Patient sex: F
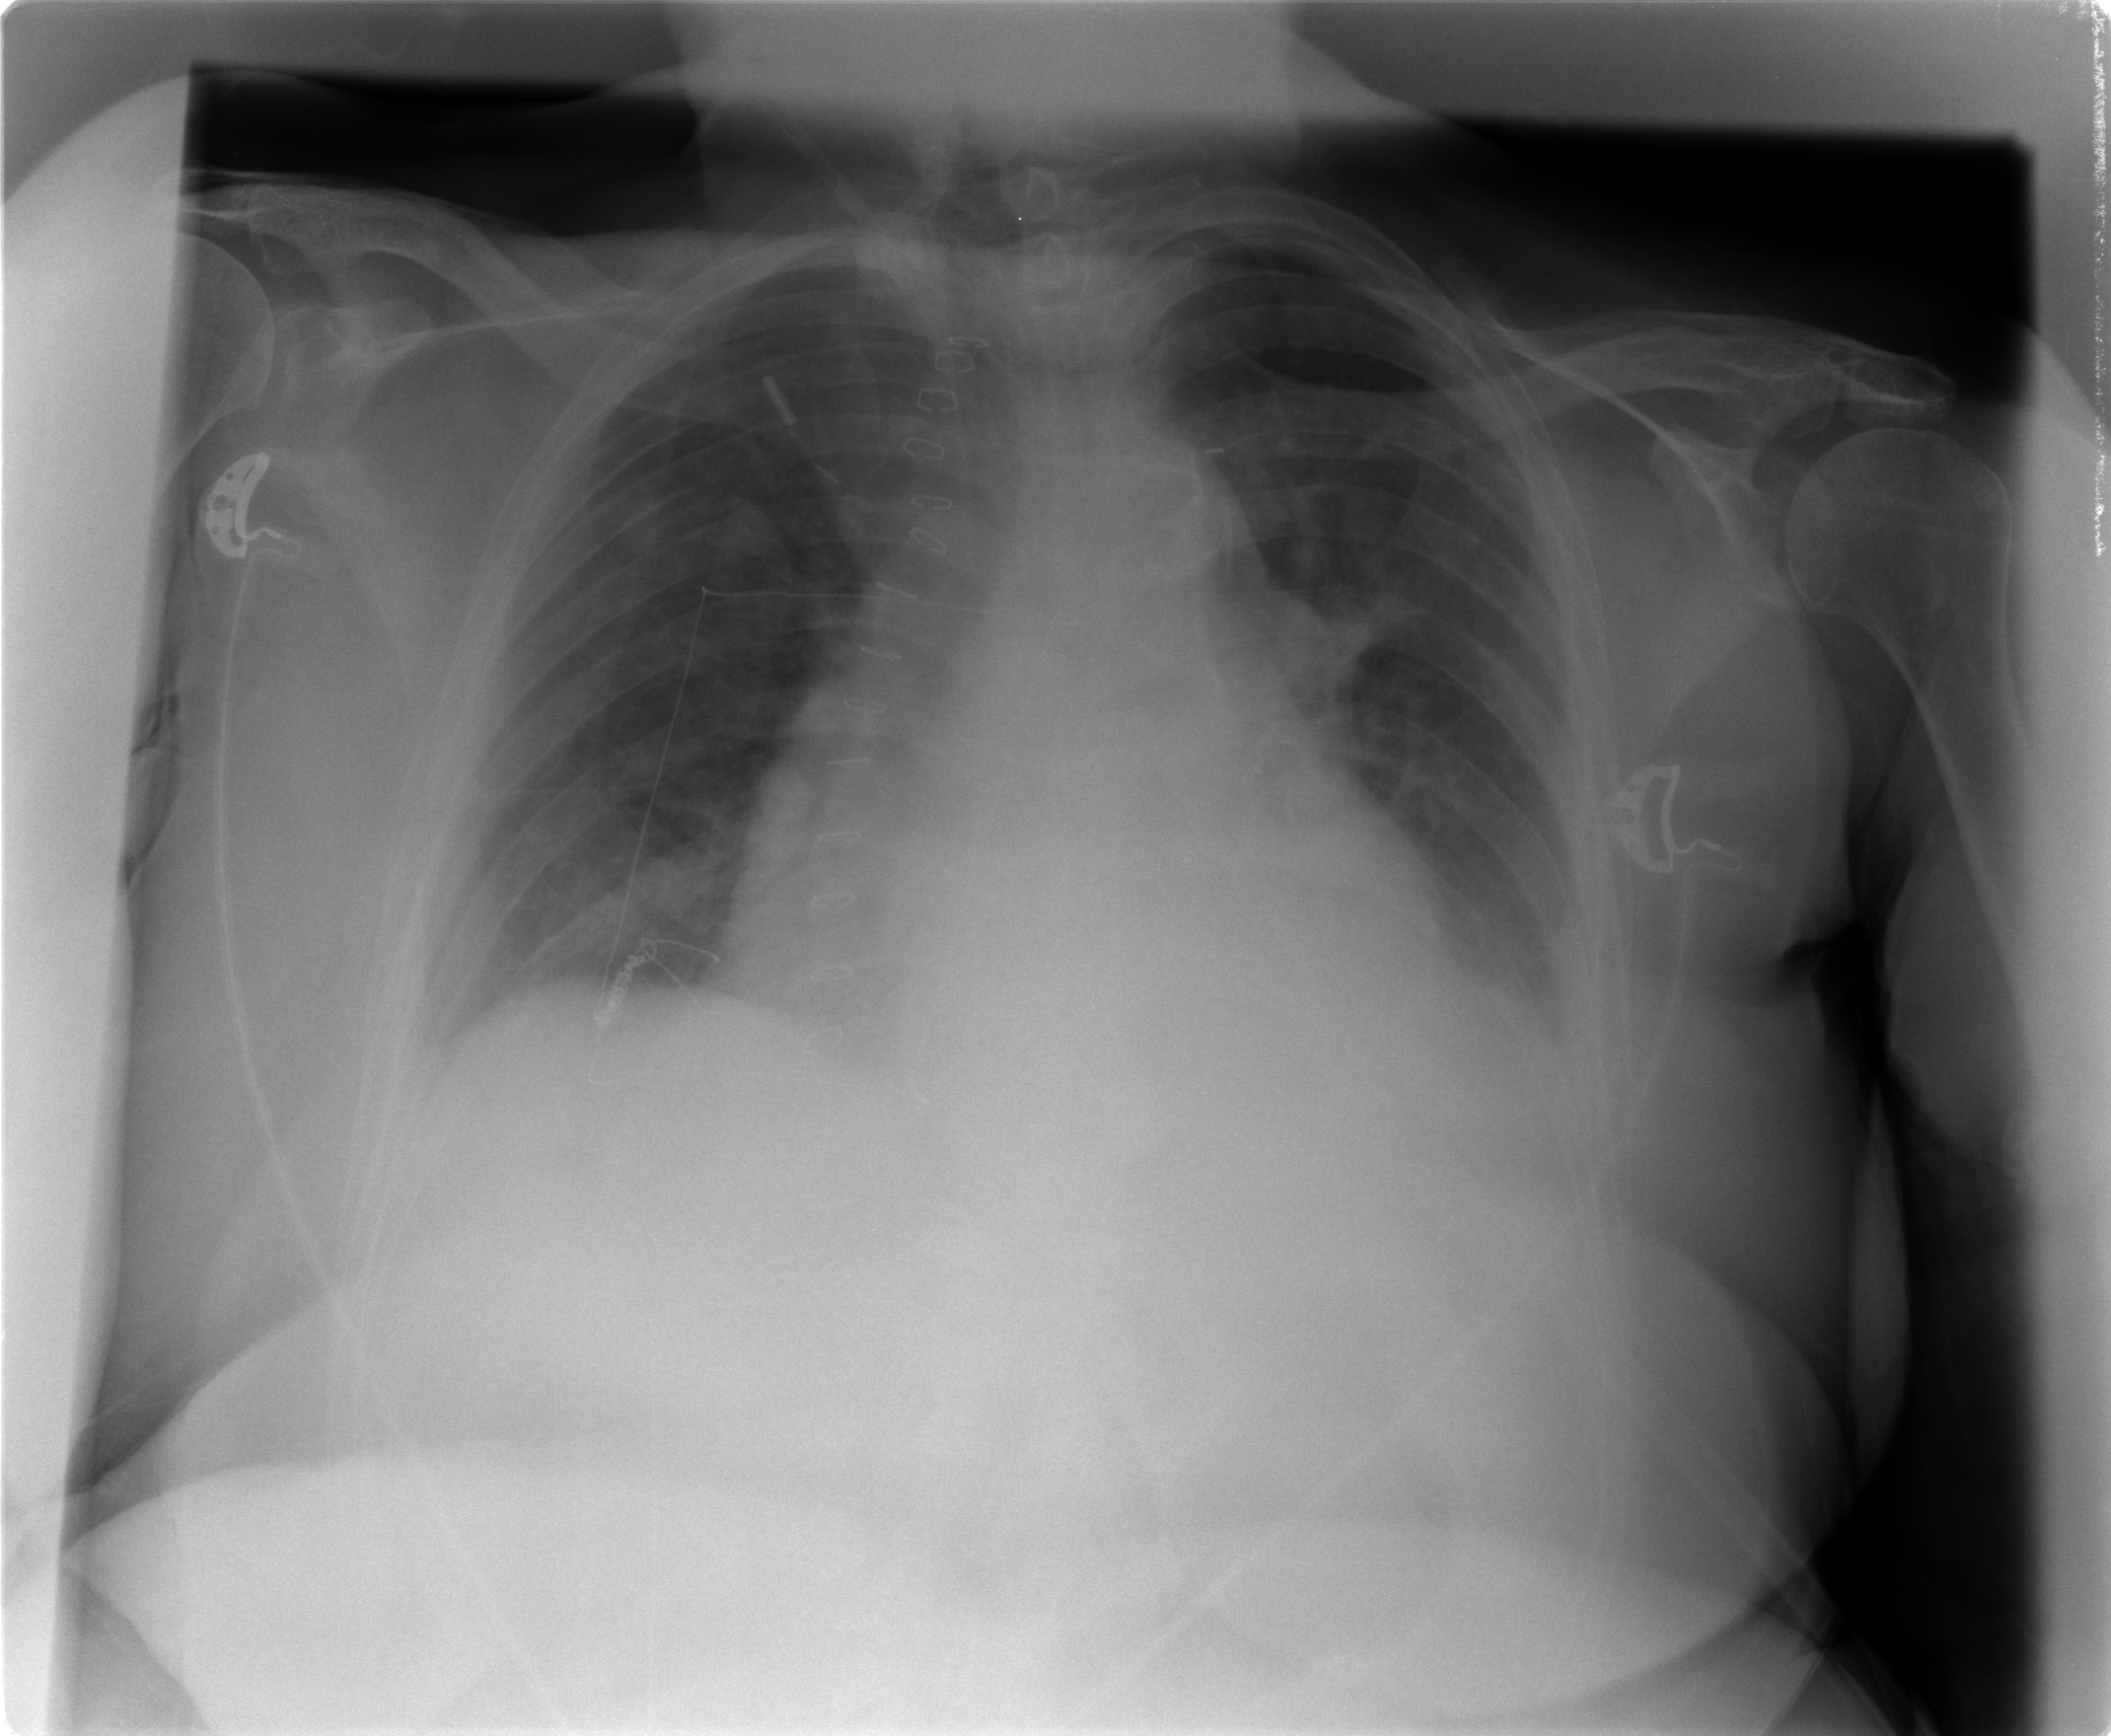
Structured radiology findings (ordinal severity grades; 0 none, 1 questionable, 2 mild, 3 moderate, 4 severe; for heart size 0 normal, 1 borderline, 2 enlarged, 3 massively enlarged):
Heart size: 2
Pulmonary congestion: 2
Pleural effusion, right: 2
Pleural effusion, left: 2
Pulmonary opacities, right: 2
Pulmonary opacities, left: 2
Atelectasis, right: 2
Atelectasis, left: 2